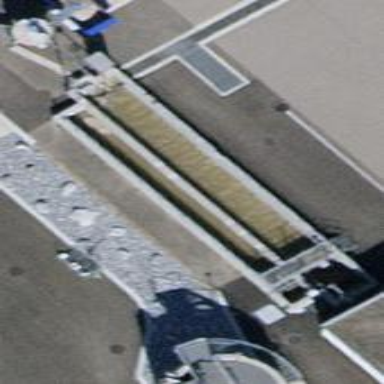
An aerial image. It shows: Storage tank building.